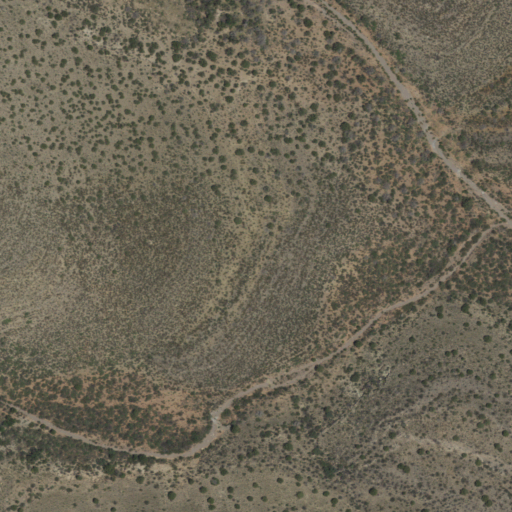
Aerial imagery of valley in New Mexico named Hackberry Canyon containing only shrub